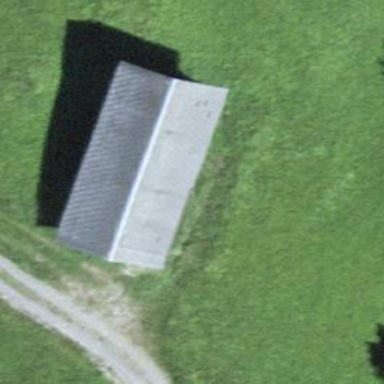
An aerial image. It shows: Rural barn.